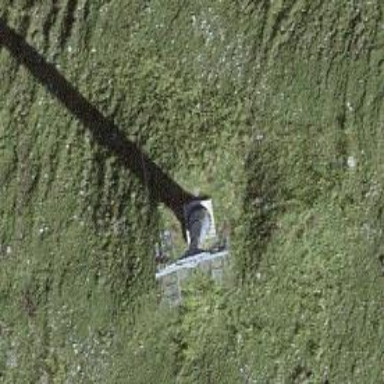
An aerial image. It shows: Pylon used for aerialway.